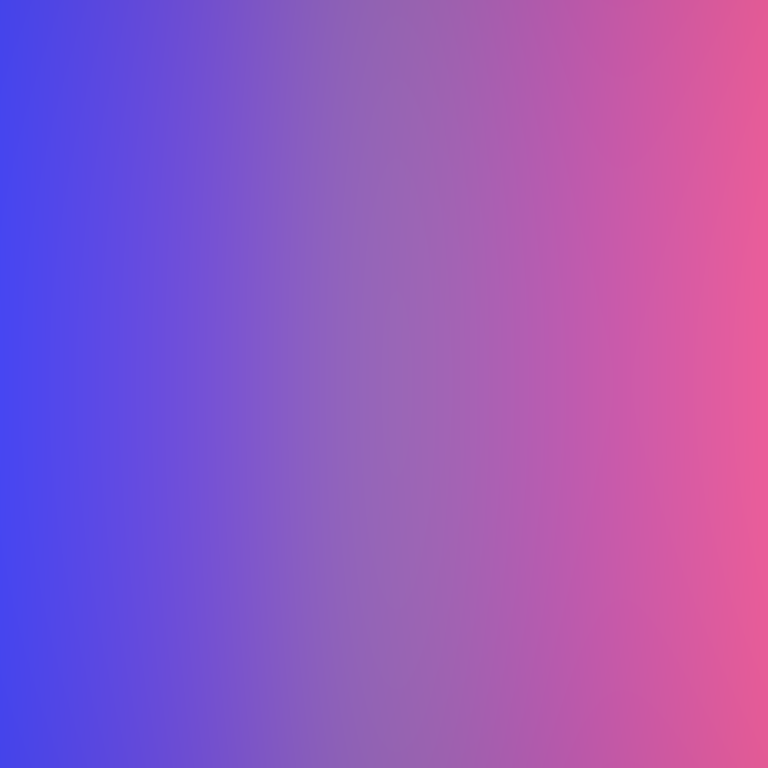
Abstract light effect, smooth gradient from deep blue to soft pink, calm atmosphere, diffuse light, no room, no furniture, no objects.